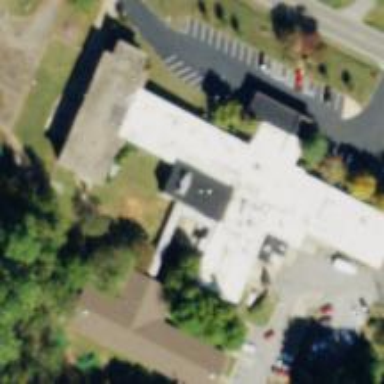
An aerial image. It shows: Nursing home.